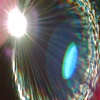
Label: sunburn